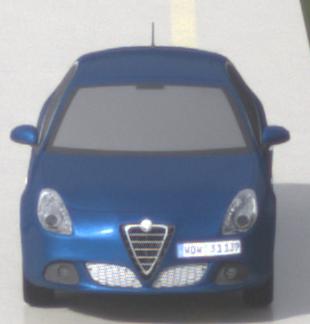
Make: Alfa Romeo
Model: Giulietta 1.4 TB 16V
Detailed model: Giulietta (940)
Model produced from: 2010/05
Model produced until: 2013/03
Doors: 5
Color: blue
Road condition: wet road
Daytime: morning or afternoon
Contrast: low contrast